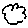
Label: cloud